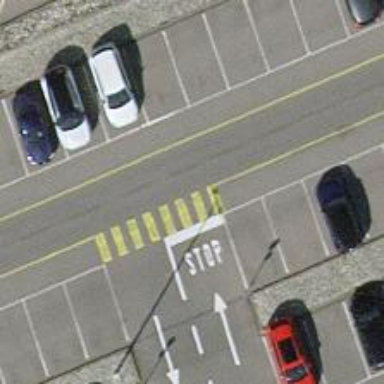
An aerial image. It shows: Road with stop sign.